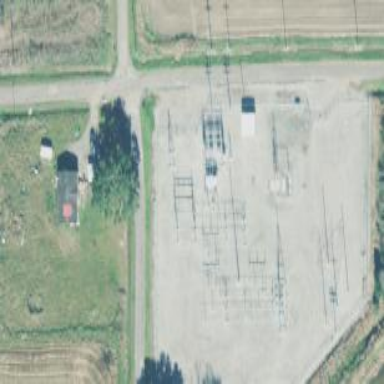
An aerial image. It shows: Outdoor distribution substation protected by fence.